Interaction volume radius: 10 \u00c5
Interaction volume height: 25 \u00c5
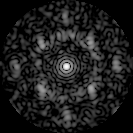
Disorder parameter: 0.6427